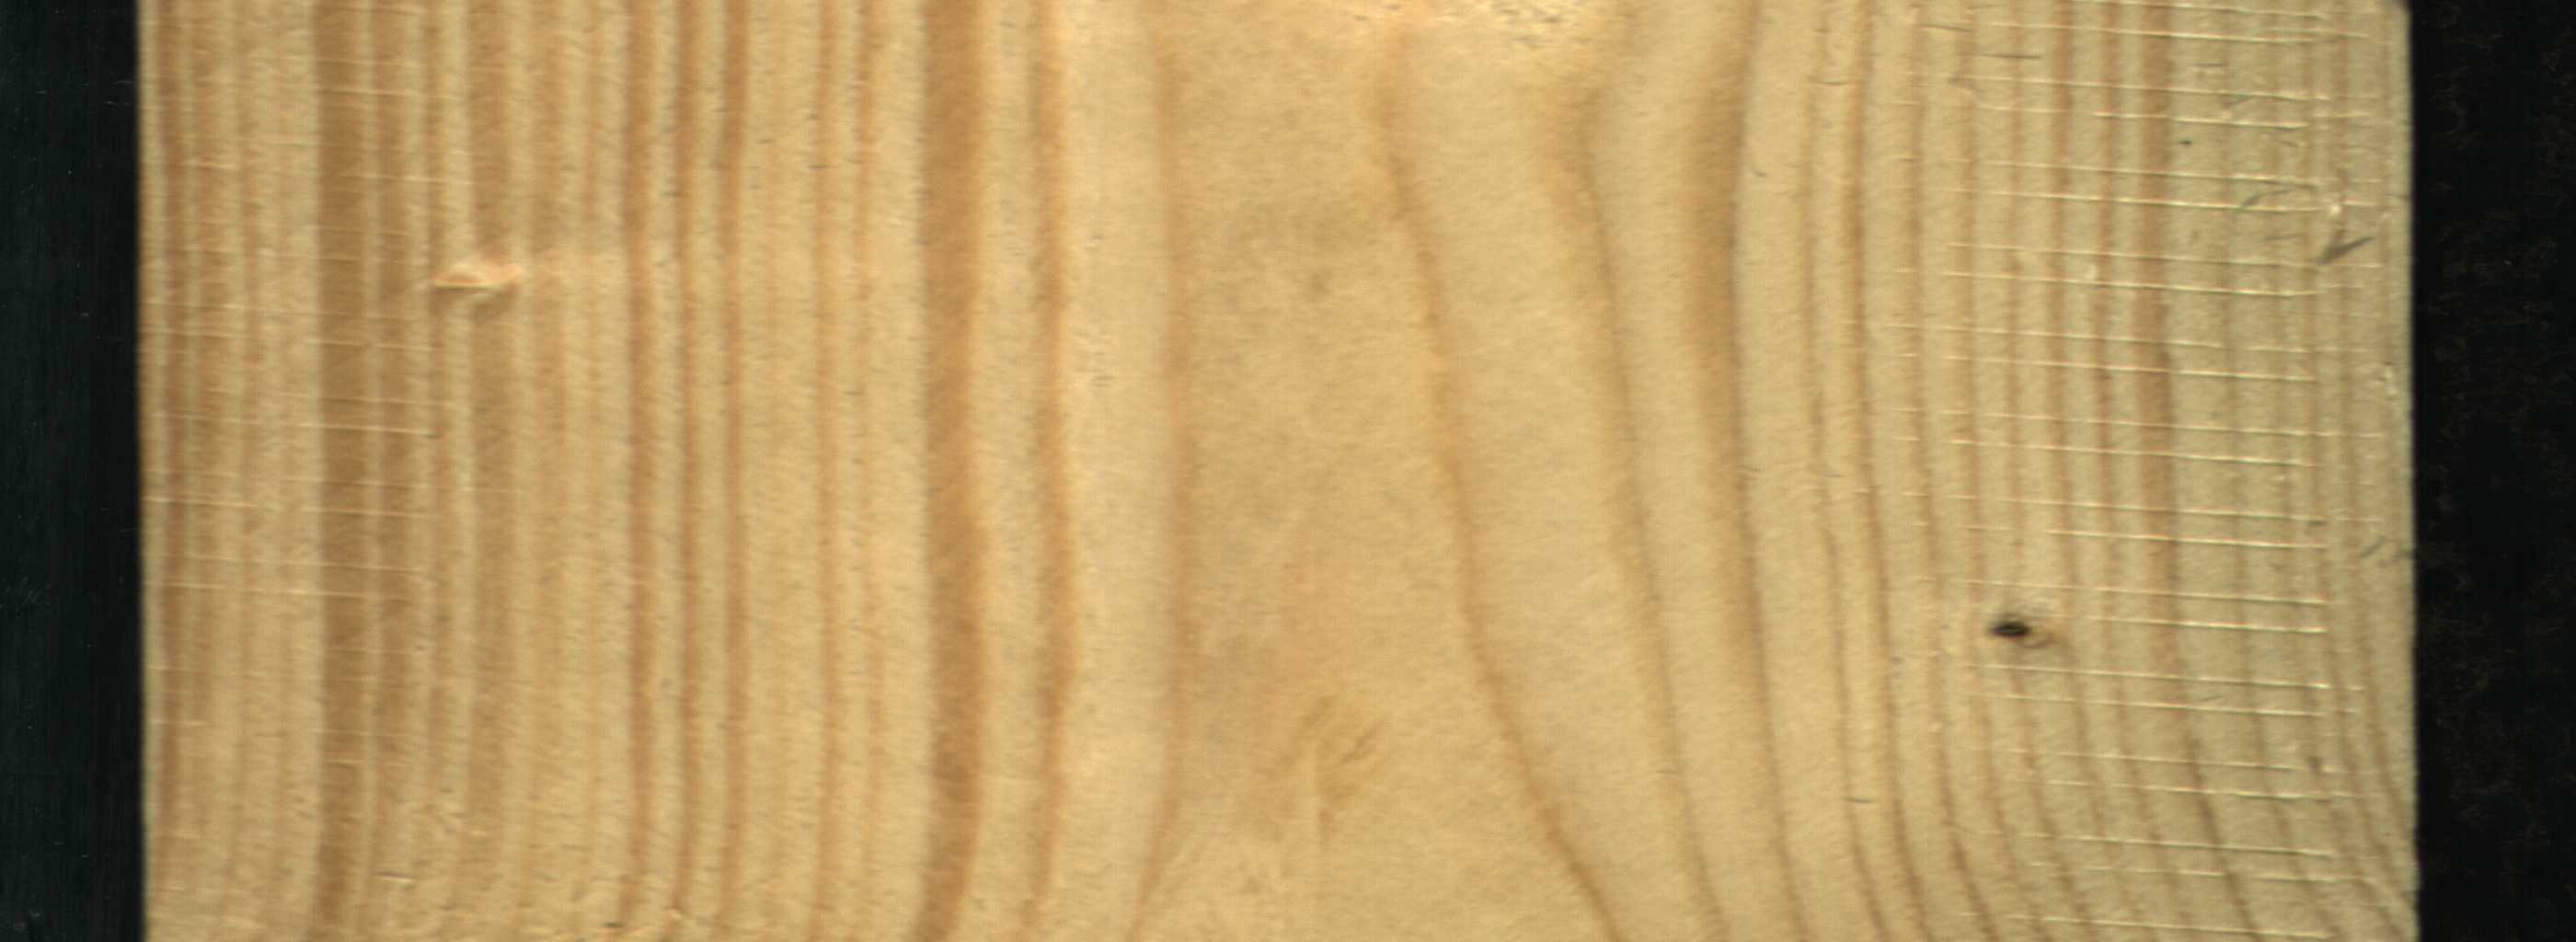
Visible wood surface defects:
Dead_Knot